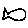
Label: fish